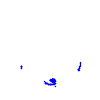
Particle: pion